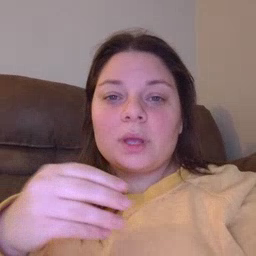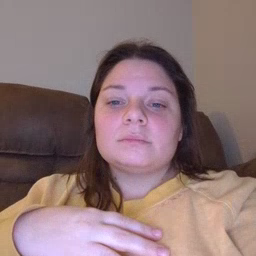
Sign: story